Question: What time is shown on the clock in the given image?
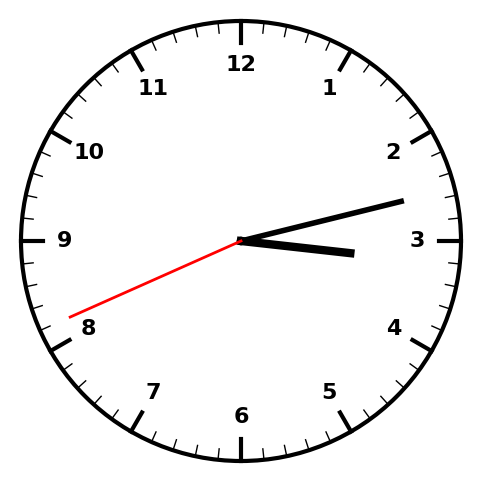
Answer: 03:12:41